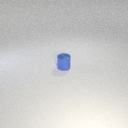
small blue metal cylinder